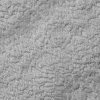
Atmospheric dust classification: not_dusty